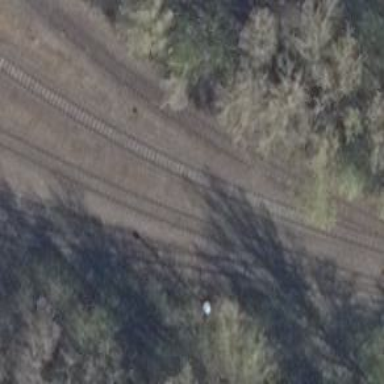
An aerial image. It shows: Rail spur service.